Interaction volume radius: 10 \u00c5
Interaction volume height: 25 \u00c5
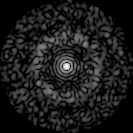
Disorder parameter: 0.8171